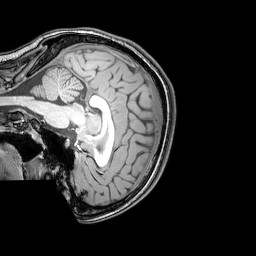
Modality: T1w
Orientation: sagittal
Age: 22
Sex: female
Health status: healthy
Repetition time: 0.081 s
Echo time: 0.037 s